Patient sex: M
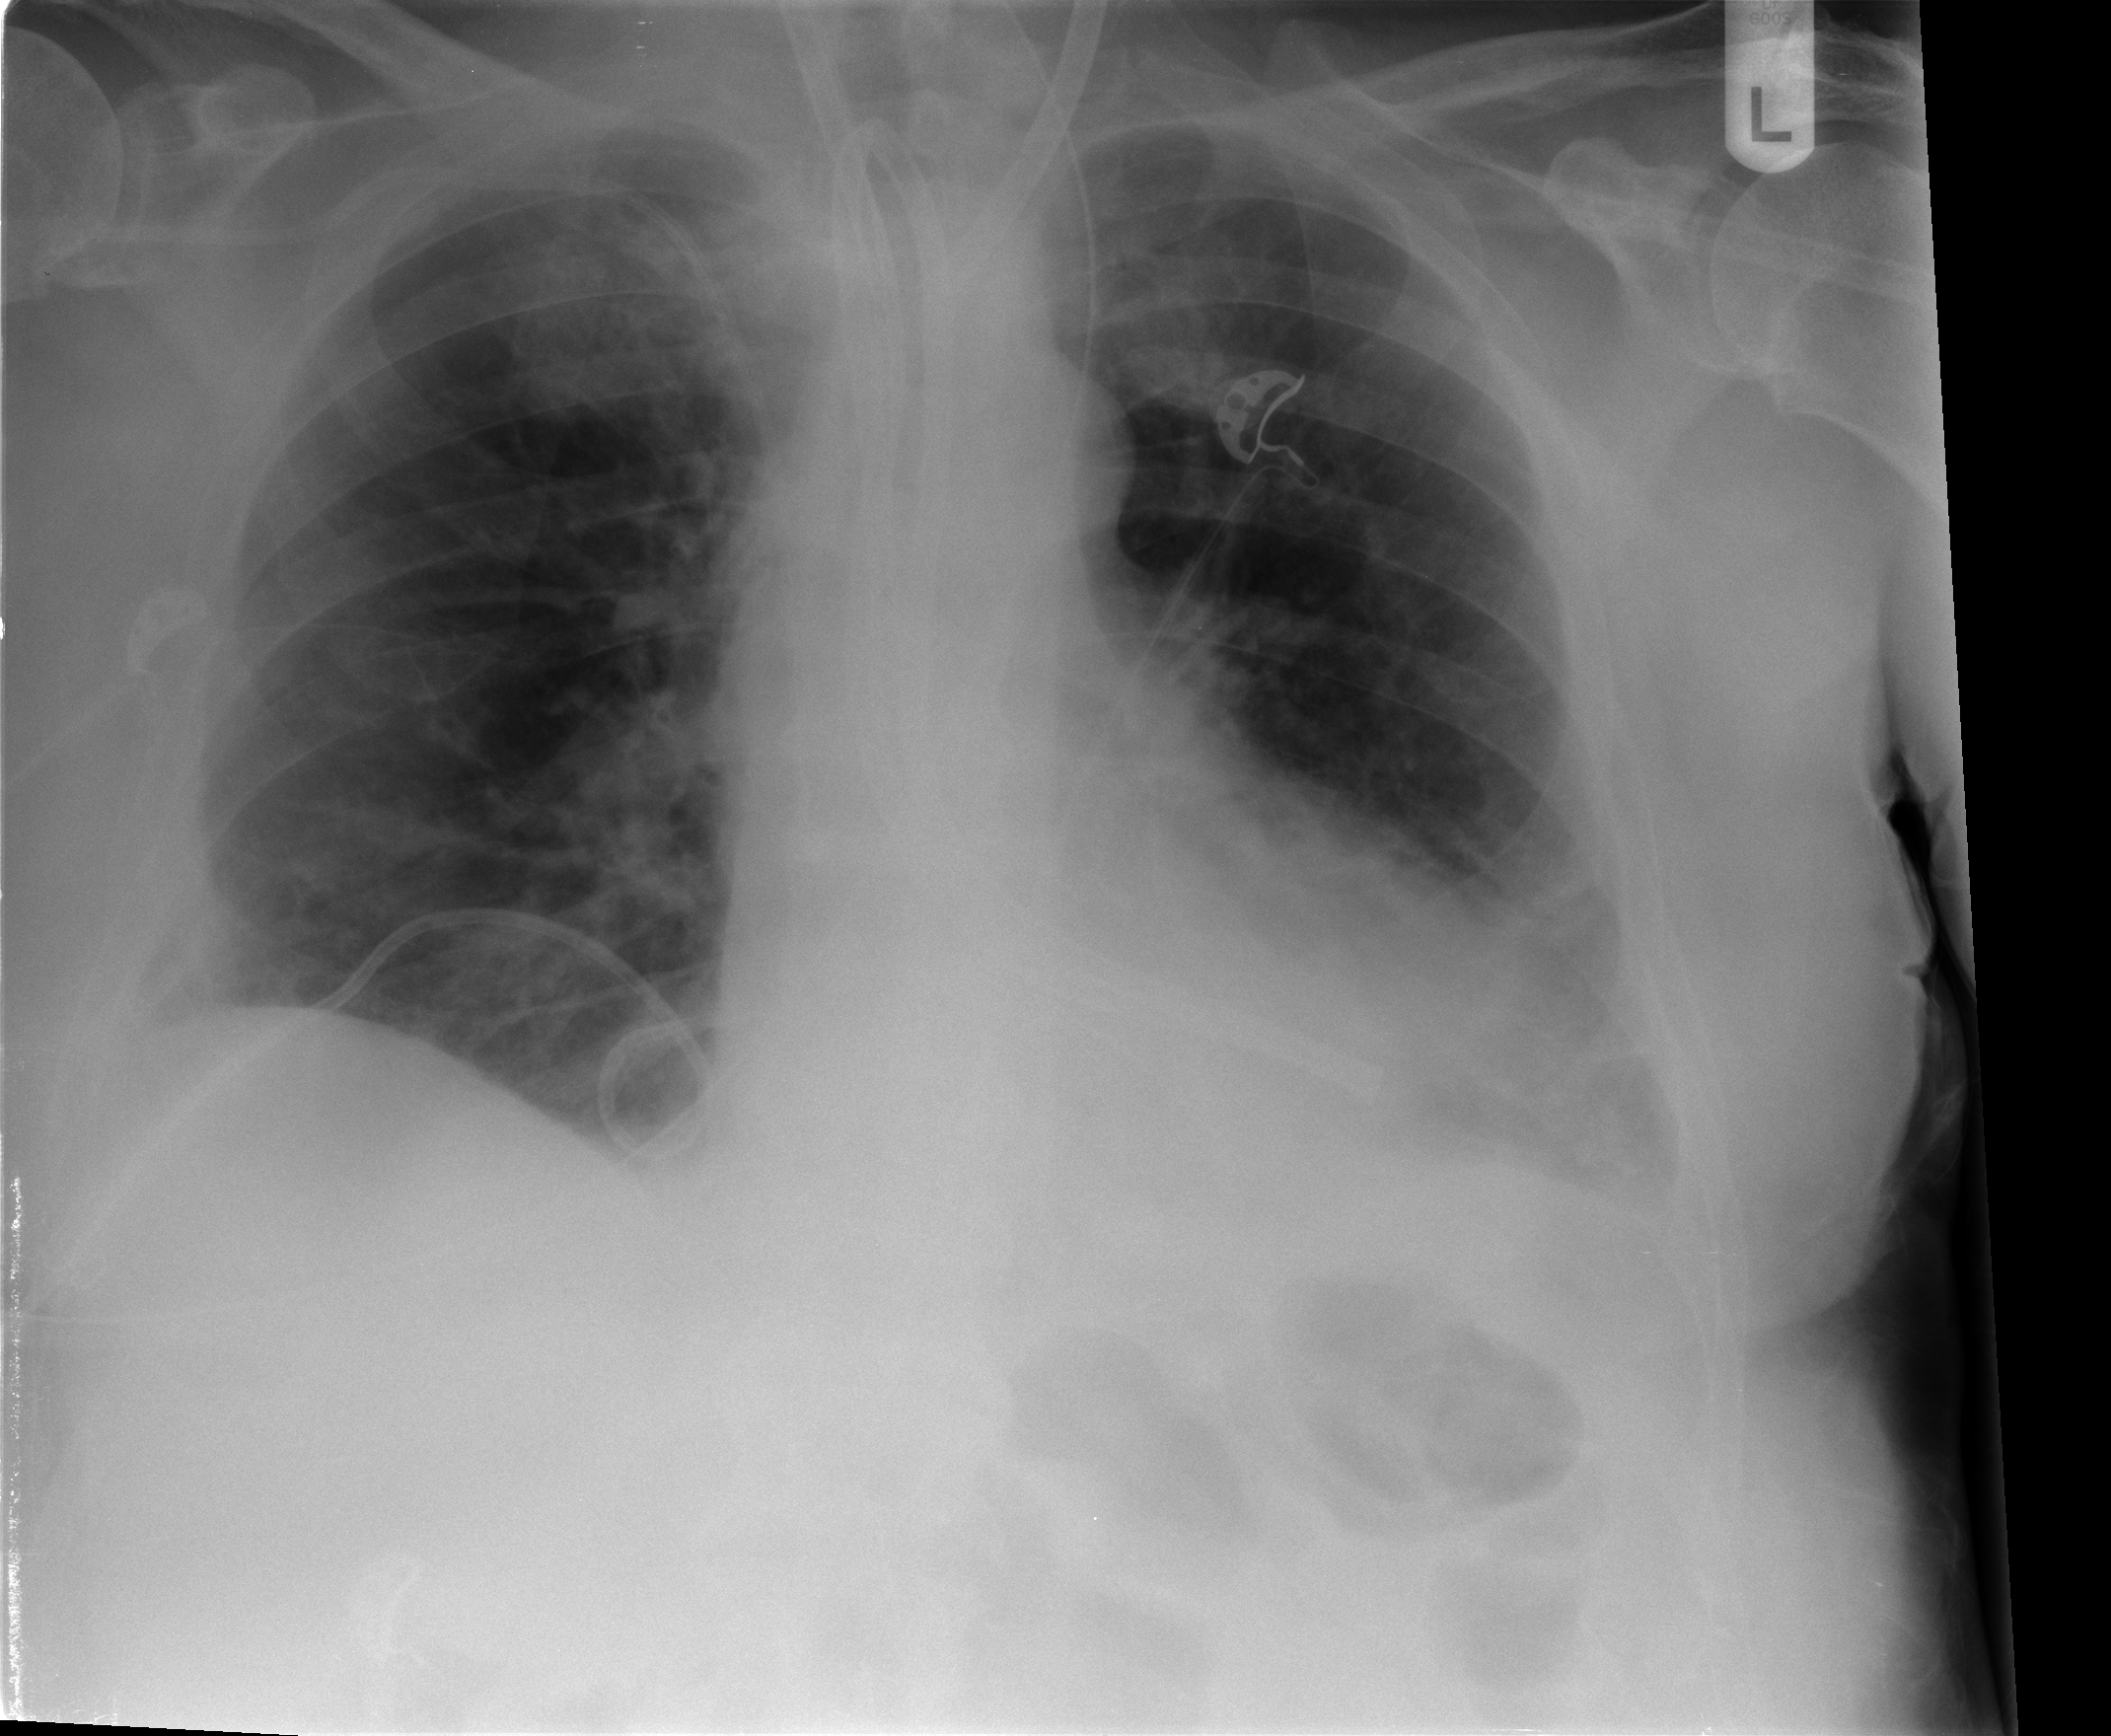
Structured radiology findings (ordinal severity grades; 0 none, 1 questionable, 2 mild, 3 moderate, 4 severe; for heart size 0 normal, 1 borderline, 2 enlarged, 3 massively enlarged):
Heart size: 0
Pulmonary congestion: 0
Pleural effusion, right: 2
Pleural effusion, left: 2
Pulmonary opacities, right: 0
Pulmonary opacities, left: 1
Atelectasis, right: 2
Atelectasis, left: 2